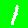
Digit: 1